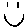
Label: smiley face